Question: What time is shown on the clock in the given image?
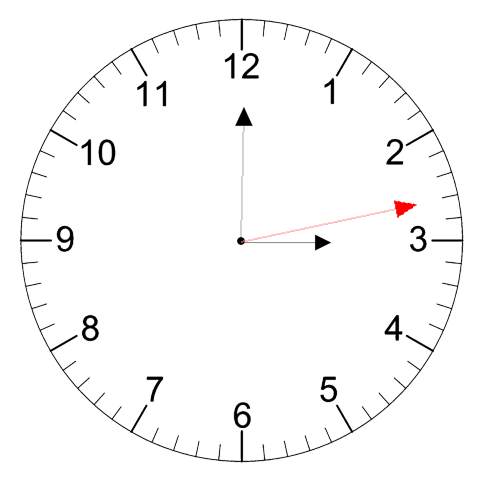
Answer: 03:00:13